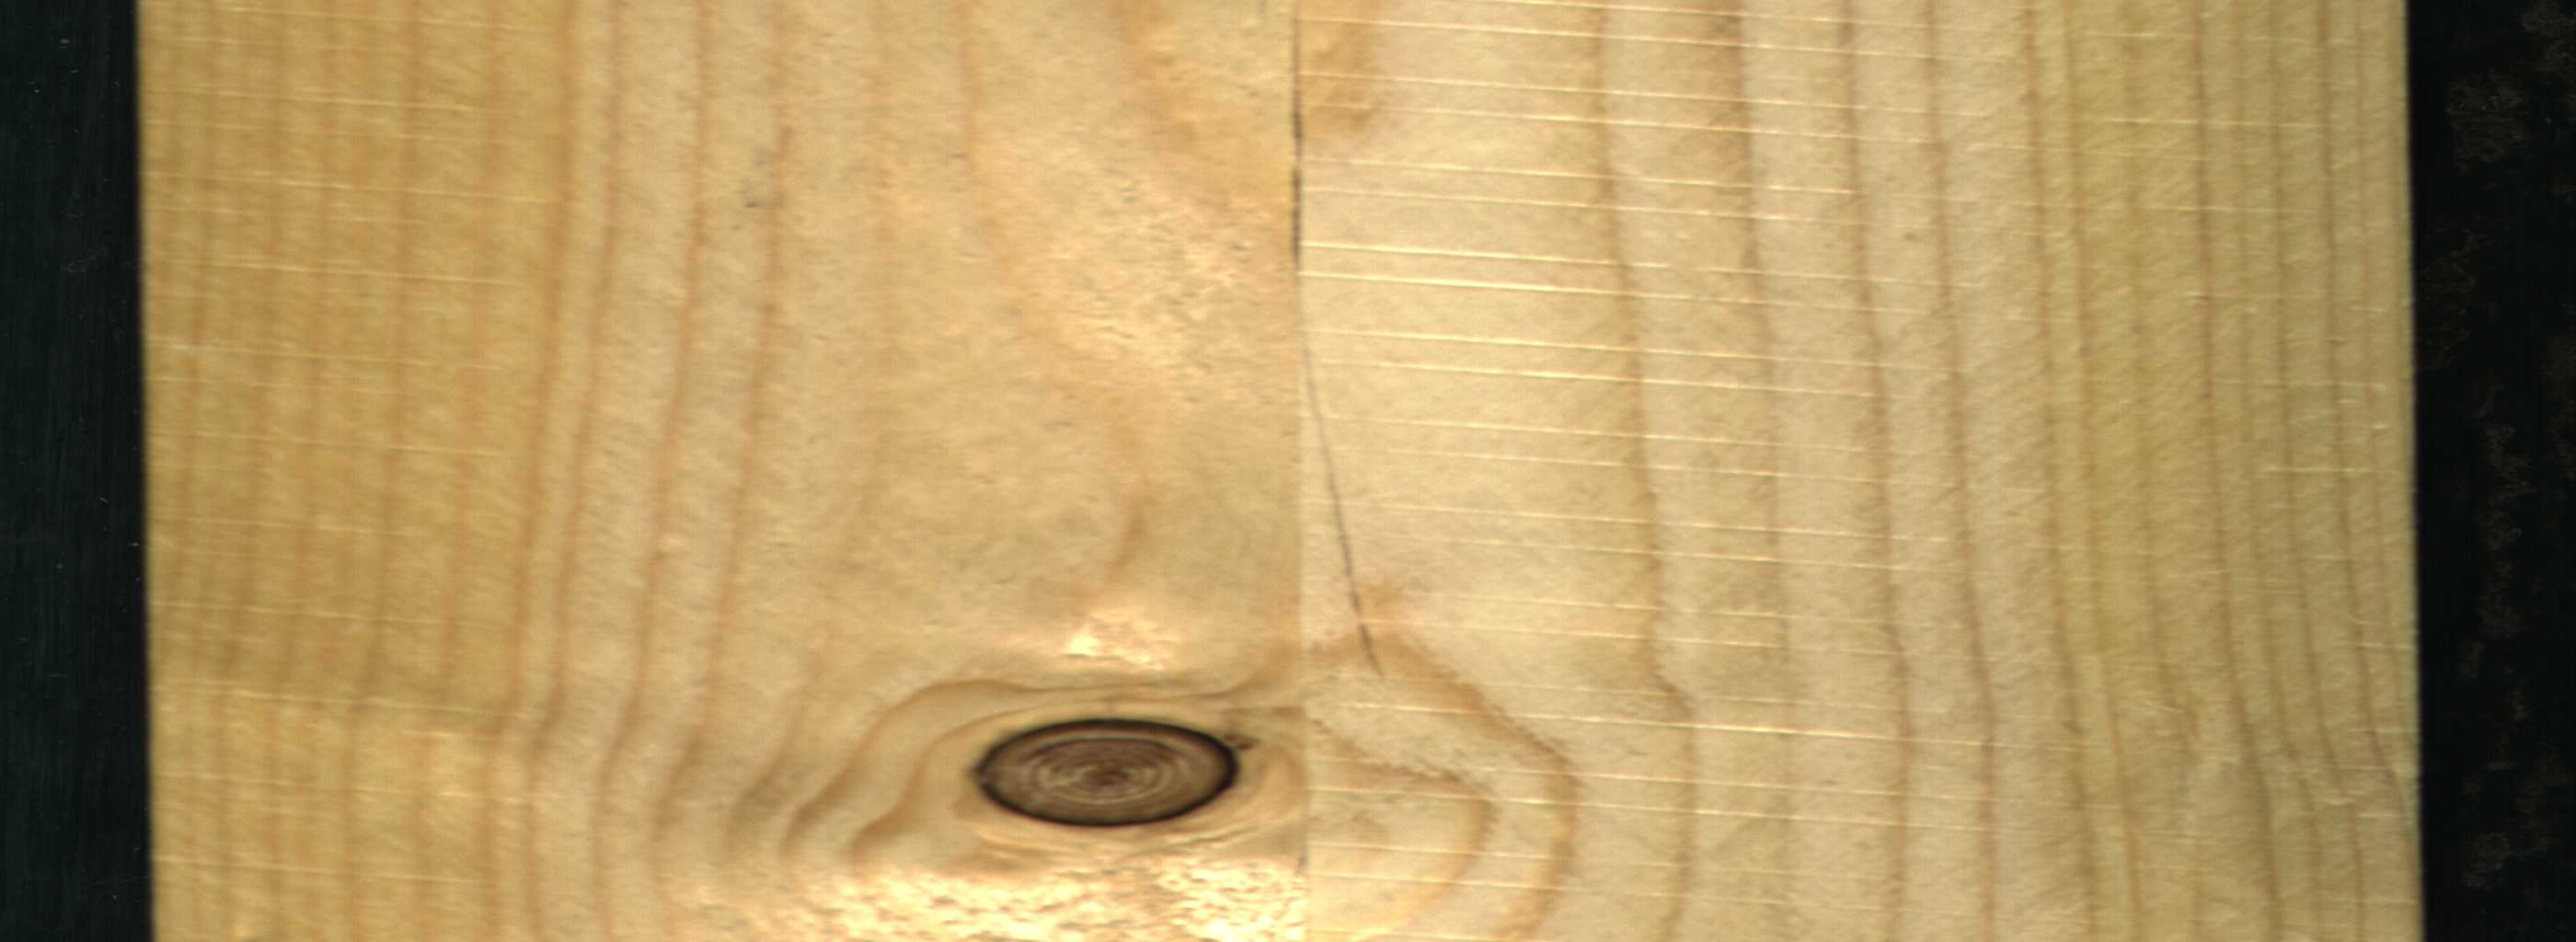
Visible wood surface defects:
Crack
Dead_Knot